Field crop: maize
Growth stage: 2
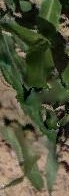
Species: maize